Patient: sex M, age 48
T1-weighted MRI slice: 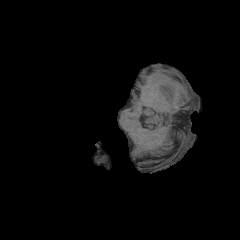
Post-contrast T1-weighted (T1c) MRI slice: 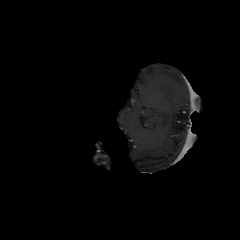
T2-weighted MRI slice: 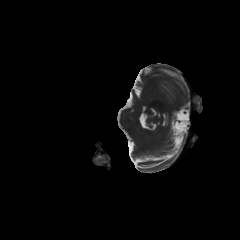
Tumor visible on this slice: no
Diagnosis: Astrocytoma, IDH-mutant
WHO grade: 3